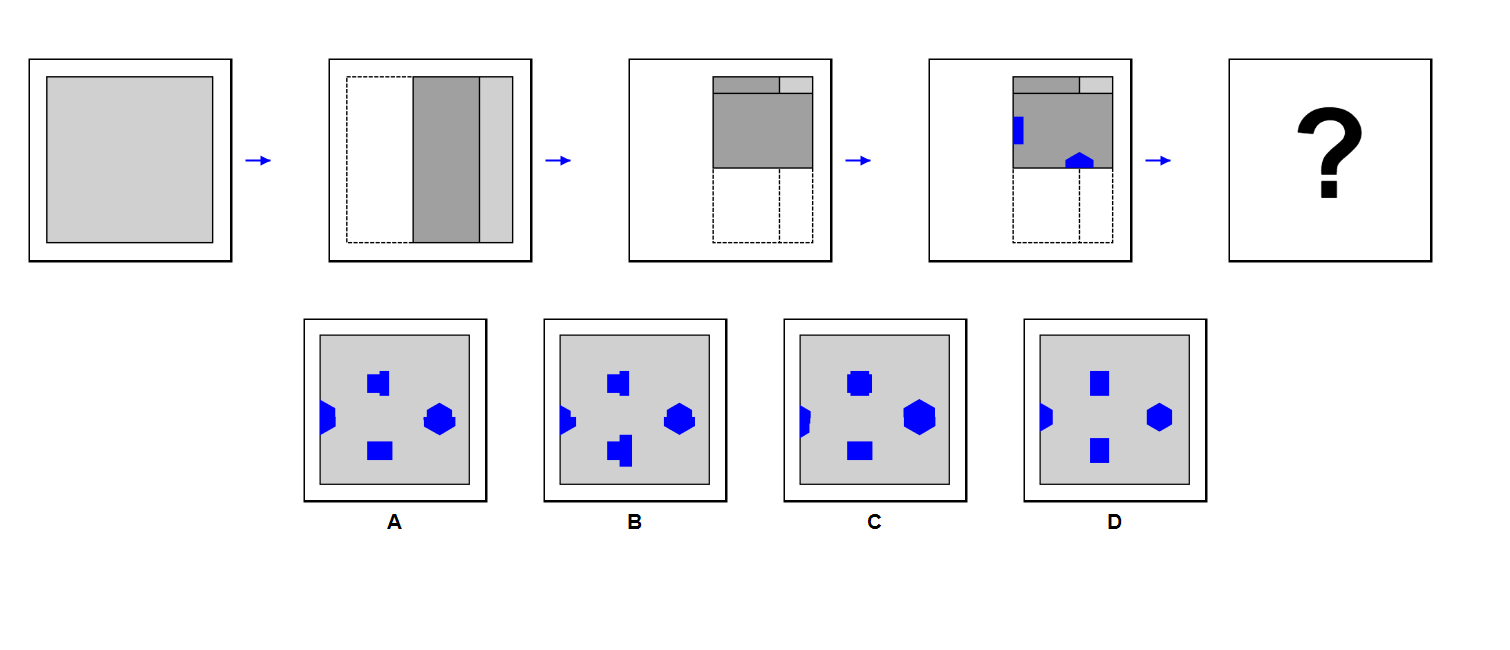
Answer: D